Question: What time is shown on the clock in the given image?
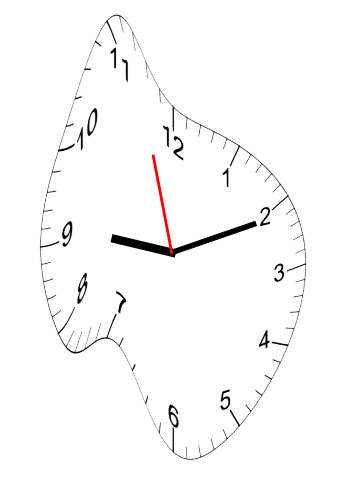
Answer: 09:10:57